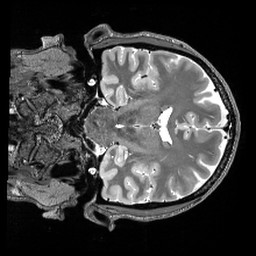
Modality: T2w
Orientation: coronal
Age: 46
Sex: male
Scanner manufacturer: siemens
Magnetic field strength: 3 T
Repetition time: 3.2 s
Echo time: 0.56 s